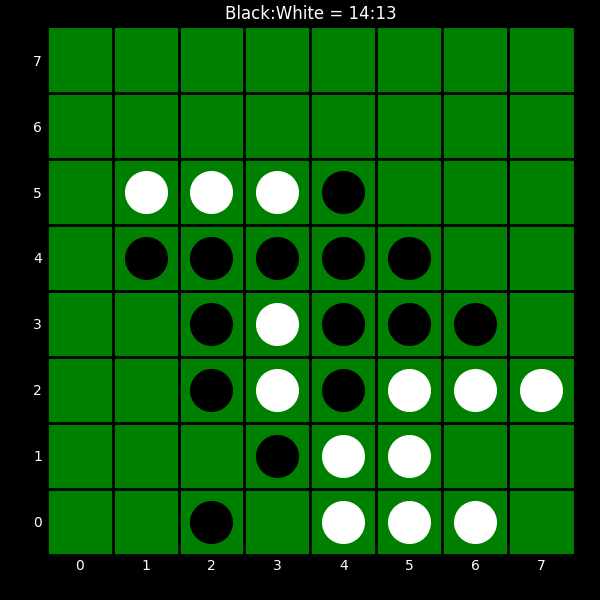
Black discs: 14
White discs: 13